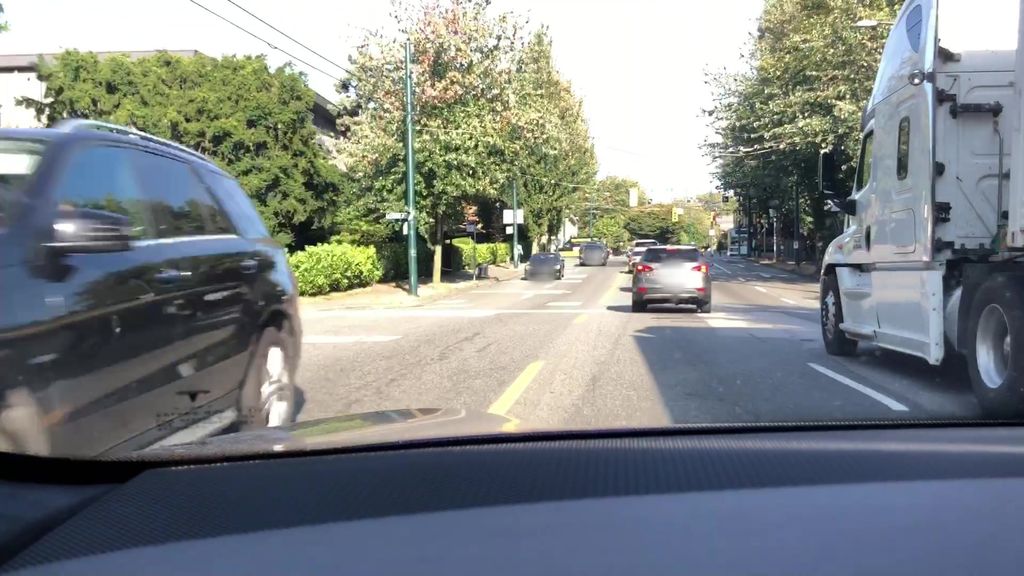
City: vancouver